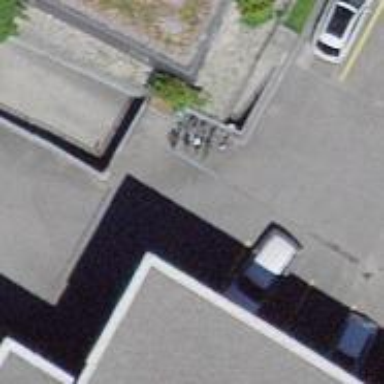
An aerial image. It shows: Parking entrance.